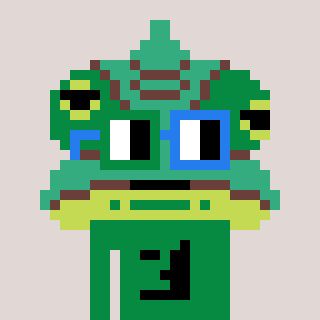
a pixel art character with square green and blue glasses, a chameleon-shaped head and a green-colored body on a warm background